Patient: sex F, age 67
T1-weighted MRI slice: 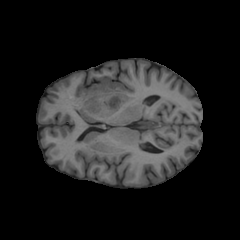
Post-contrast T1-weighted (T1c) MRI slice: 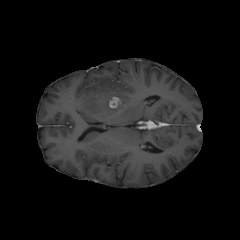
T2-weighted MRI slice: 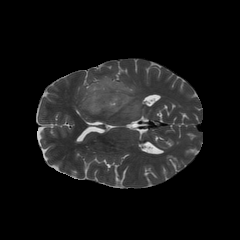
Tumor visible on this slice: yes
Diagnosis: Glioblastoma, IDH-wildtype
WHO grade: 4